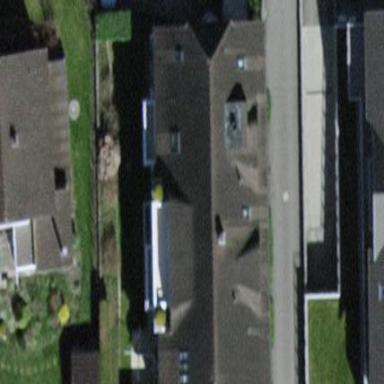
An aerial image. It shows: Office building.